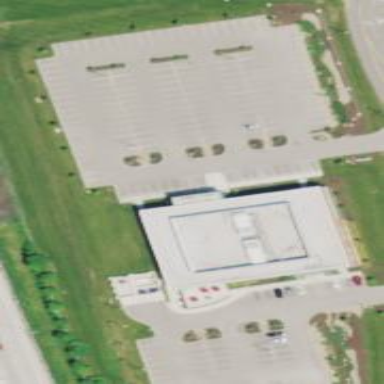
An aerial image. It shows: Parking space.